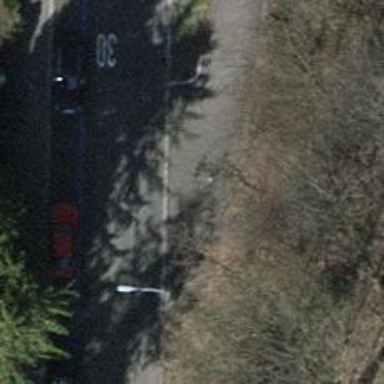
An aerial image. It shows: Asphalt path with excellent trail visibility.